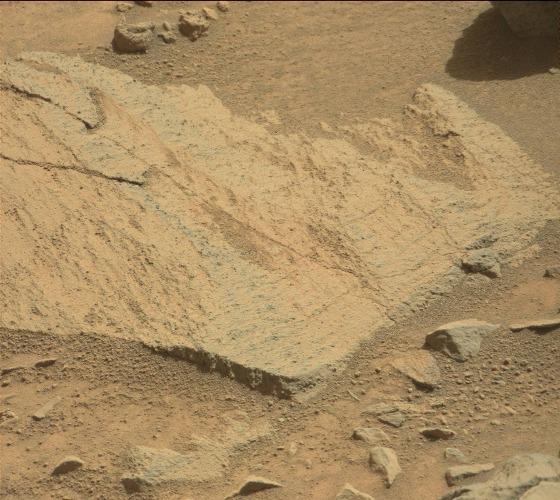
Terrain classes present: Bedrock, Gravel / Sand / Soil, Rock, Shadow